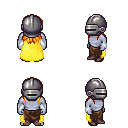
a pixel art fantasy rpg character, male body template, dark elf, purple skin, yellow cape, robe skirt, light blonde unkempt hairstyle, metal helm, white cloth bracers, maroon shoes, four views (front, back, left, right), 2x2 character sprite sheet, small pixel art, hard edges, no anti-aliasing